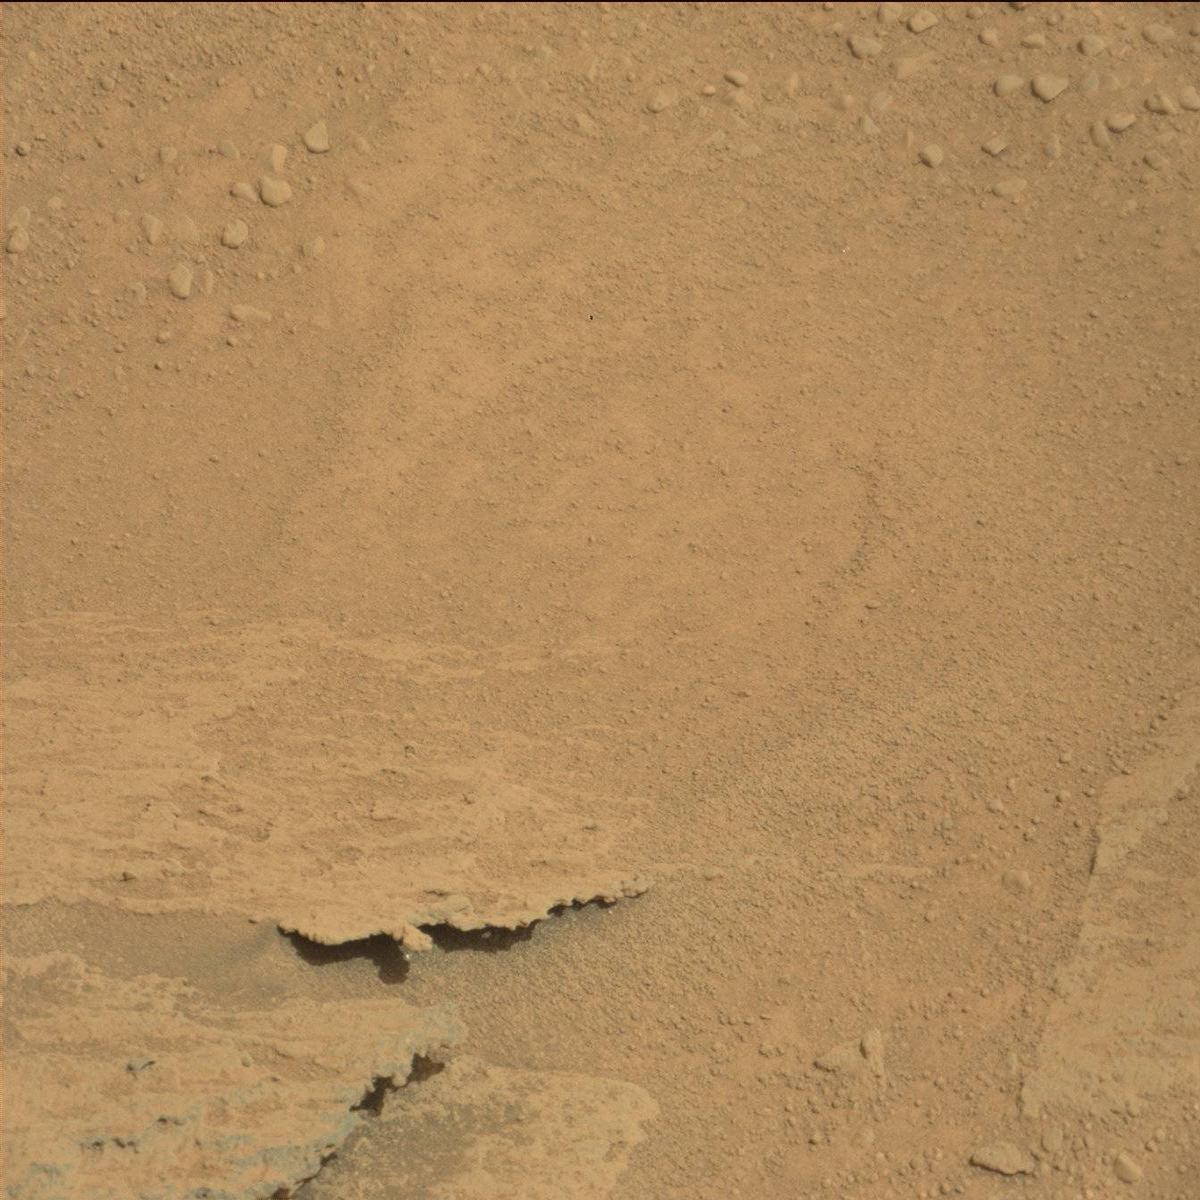
Terrain classes present: Bedrock, Sand / Soil